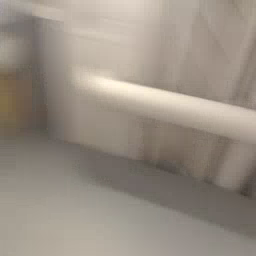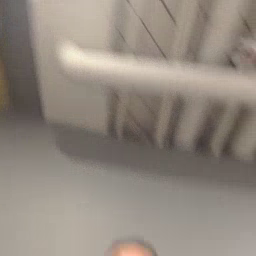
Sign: girl